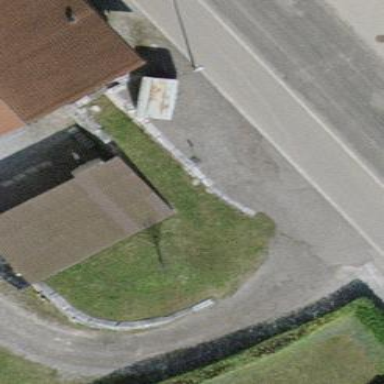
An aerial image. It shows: Shed.